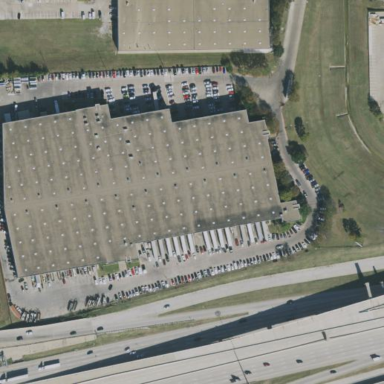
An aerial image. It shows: Warehouse building.